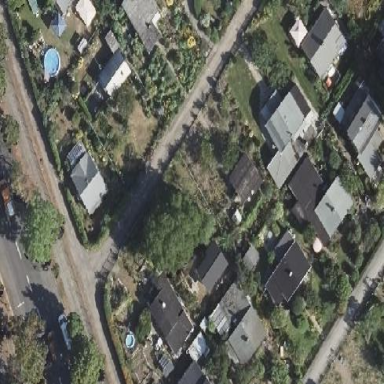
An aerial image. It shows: Plot within allotments.